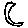
Label: moon